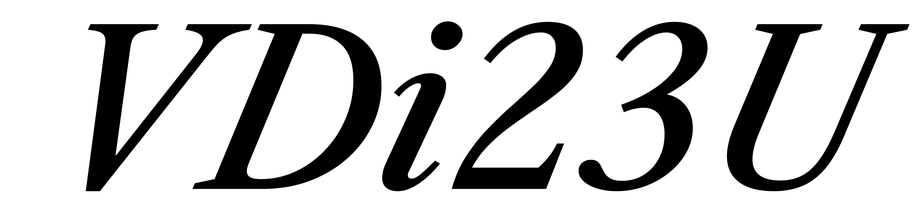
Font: LibreCaslonText-Italic_Medium_Italic